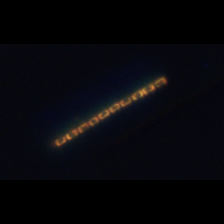
Taxon: Skeletonema
Group: Diatoms